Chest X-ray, PA view. Patient: 49 years old, sex F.
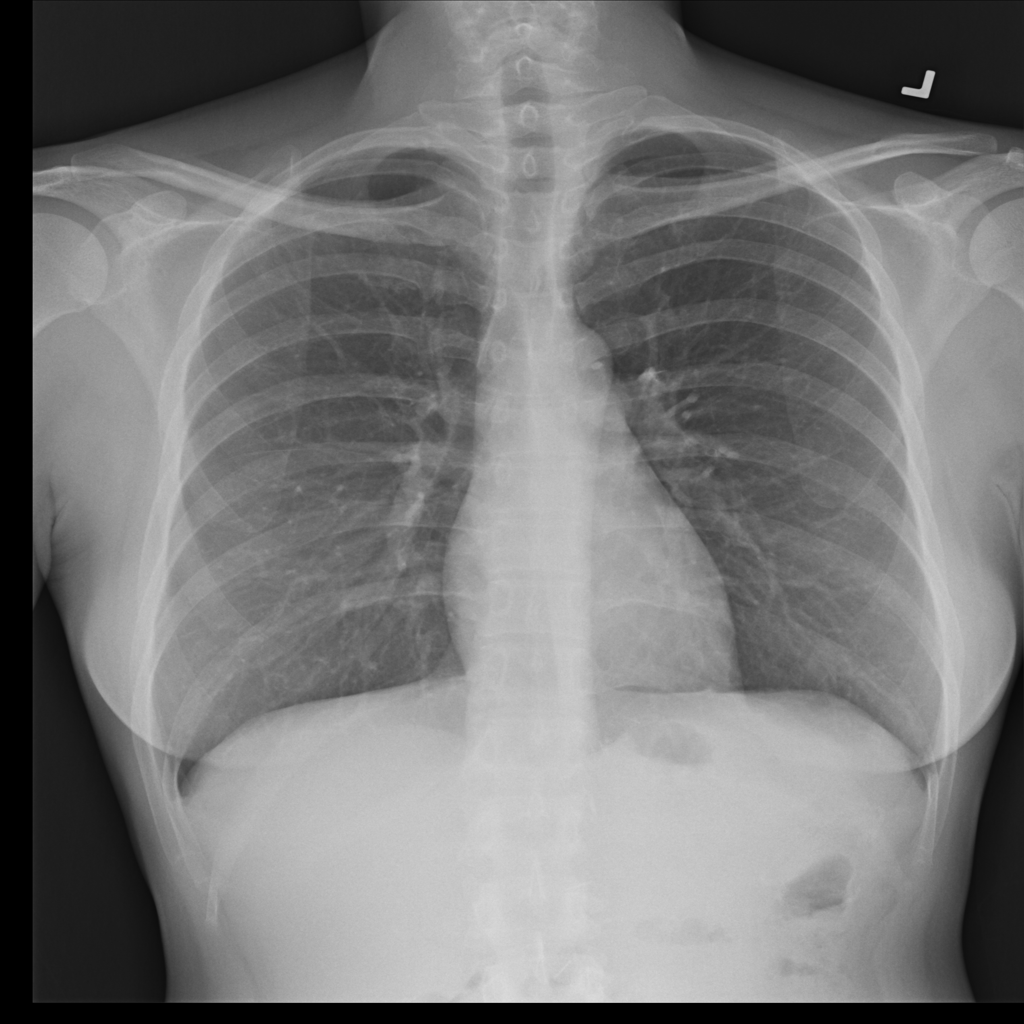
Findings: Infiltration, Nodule